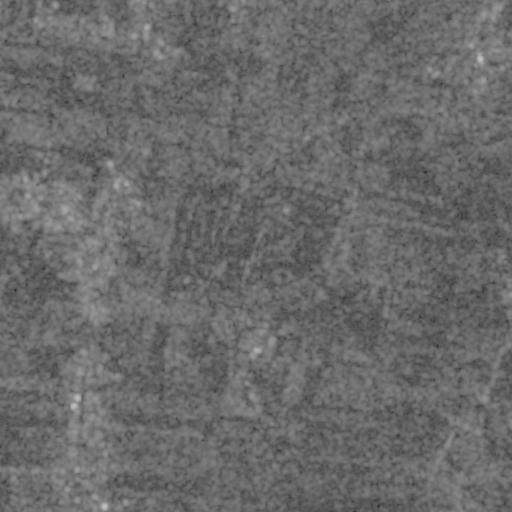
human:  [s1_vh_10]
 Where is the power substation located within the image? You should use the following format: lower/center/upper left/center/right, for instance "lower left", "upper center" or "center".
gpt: The power substation is located in the lower left of the image.
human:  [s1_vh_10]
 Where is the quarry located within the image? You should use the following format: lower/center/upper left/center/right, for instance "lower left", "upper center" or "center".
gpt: There is no quarry in the image.

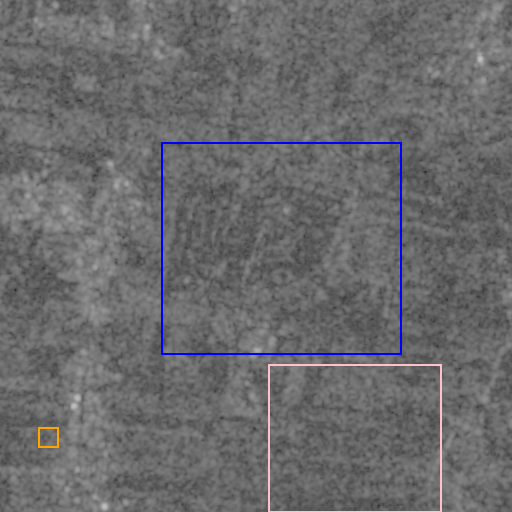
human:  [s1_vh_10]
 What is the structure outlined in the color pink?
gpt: The structure outlined in pink is a crop field.
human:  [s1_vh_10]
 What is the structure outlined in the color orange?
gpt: The structure outlined in orange is a park.
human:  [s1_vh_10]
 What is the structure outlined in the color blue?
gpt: The structure outlined in blue is a quarry.
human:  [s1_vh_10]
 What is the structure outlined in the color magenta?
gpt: There is no magenta outline.